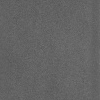
Atmospheric dust classification: dusty